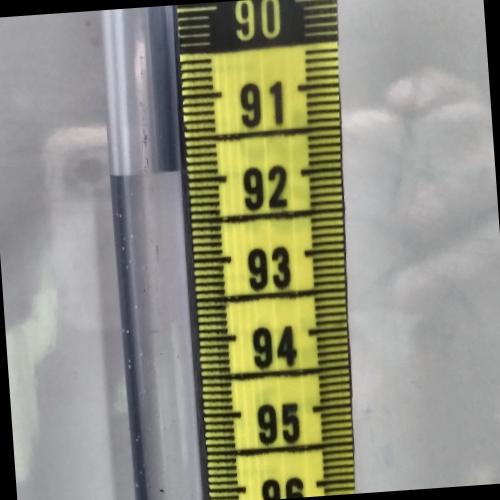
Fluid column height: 91.9 cm